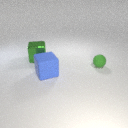
large blue rubber cube to the left of small green rubber sphere